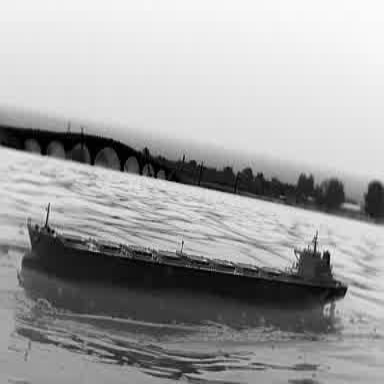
There is a liner in the infrared image.